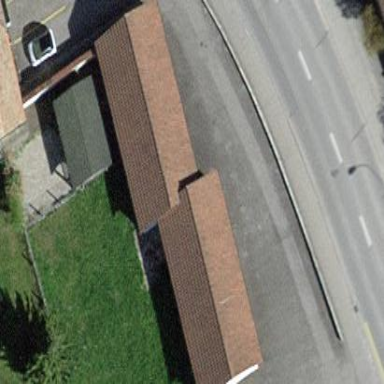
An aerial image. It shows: Garage.